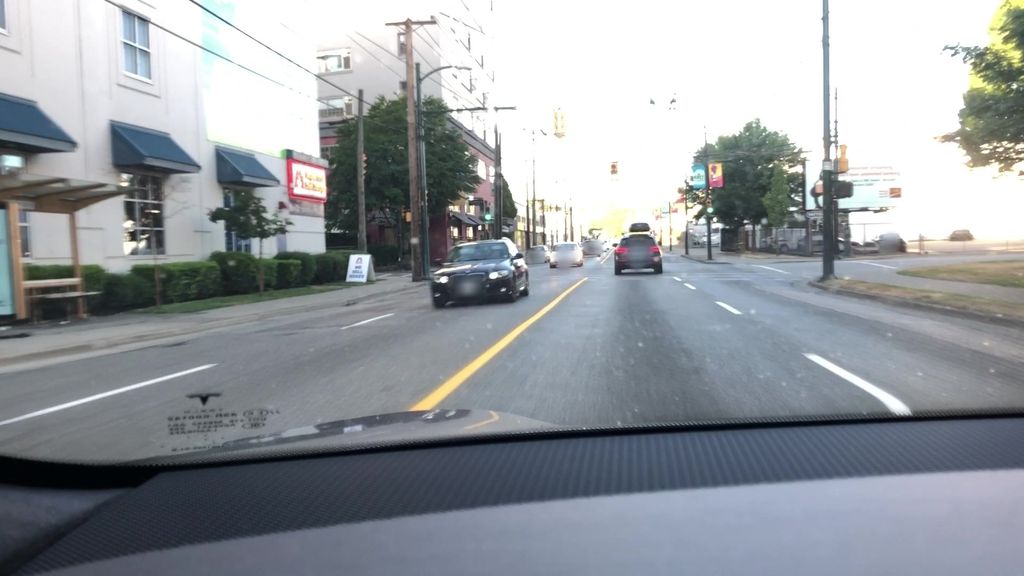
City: vancouver